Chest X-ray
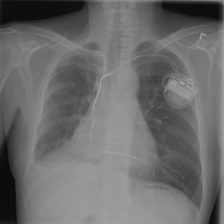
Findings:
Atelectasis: negative
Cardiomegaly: negative
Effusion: negative
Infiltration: negative
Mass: negative
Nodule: negative
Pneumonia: negative
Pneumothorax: positive
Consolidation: negative
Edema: negative
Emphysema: negative
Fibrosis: negative
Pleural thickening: negative
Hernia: negative